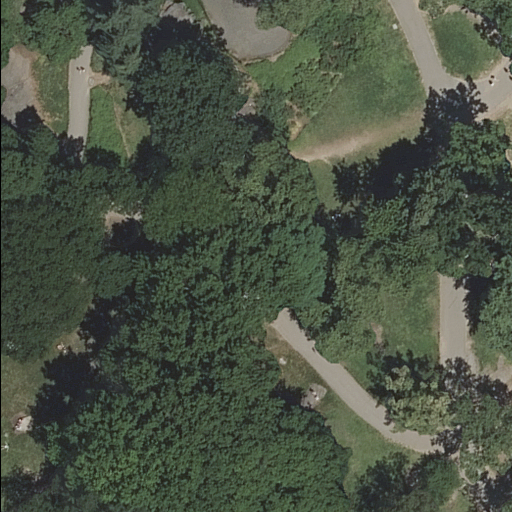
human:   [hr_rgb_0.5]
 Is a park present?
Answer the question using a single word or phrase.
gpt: yes

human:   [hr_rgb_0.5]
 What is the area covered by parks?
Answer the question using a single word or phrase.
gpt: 10625m2

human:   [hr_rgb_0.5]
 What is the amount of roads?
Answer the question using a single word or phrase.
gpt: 5

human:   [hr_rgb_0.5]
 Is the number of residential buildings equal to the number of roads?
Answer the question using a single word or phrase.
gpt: no

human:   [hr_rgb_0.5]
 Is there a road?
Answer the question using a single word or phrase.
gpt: yes

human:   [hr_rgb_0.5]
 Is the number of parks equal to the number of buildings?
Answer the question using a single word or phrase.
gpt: no

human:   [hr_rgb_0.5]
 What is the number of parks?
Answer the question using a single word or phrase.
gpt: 1

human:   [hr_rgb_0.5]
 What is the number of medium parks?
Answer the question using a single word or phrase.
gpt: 0

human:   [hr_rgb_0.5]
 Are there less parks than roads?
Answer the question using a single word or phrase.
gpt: yes

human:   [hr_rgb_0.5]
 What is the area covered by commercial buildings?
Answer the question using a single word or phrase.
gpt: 0m2

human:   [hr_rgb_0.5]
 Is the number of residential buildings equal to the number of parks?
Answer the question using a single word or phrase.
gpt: no

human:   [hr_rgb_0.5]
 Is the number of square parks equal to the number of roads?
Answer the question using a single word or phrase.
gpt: no

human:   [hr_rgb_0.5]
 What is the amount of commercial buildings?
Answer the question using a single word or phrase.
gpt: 0

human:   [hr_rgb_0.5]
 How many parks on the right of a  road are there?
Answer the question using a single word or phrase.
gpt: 1

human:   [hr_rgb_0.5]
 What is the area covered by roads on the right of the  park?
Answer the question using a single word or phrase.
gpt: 0m2

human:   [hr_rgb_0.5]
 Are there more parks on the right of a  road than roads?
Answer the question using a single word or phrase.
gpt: no

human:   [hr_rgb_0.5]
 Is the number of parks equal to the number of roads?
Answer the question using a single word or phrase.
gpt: no

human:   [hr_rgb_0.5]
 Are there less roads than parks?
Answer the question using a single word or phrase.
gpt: no

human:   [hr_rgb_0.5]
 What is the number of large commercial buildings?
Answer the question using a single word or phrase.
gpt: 0

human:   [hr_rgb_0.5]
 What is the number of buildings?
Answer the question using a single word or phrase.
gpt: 0

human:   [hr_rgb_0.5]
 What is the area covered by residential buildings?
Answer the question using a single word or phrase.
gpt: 0m2

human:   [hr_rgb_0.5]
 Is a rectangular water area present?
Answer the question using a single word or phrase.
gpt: no

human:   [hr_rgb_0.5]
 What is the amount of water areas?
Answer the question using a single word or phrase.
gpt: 0

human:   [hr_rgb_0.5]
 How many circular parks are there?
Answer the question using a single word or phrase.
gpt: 0

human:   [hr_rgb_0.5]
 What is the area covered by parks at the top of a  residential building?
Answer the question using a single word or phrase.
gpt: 0m2

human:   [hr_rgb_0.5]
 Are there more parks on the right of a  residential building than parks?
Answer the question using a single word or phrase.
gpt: no

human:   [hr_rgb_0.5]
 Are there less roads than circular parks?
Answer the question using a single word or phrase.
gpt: no

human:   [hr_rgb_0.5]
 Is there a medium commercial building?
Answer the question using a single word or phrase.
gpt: no

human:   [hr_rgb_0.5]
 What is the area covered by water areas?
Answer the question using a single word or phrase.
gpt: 0m2

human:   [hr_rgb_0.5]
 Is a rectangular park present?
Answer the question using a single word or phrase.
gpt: yes

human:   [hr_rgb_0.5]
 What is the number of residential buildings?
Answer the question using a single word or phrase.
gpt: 0

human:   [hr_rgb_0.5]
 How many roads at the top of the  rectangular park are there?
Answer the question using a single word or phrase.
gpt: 3

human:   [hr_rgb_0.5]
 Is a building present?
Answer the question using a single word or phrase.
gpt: no

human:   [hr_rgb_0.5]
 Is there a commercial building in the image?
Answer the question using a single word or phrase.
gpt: no

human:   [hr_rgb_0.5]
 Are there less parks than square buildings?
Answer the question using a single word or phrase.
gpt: no

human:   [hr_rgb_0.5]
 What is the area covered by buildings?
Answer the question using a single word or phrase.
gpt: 0m2

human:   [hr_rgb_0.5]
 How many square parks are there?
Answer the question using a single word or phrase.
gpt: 0

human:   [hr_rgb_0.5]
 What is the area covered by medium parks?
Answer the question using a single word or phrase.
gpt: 0m2

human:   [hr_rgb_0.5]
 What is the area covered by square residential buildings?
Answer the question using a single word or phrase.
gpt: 0m2

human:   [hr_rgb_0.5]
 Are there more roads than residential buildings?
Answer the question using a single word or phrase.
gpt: yes

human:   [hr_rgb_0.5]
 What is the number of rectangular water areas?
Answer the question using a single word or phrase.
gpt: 0

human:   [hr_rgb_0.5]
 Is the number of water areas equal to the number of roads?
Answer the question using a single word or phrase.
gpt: no

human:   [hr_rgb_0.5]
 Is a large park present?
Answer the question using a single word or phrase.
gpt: yes

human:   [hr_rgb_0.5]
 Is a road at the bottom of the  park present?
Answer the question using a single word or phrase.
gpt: no

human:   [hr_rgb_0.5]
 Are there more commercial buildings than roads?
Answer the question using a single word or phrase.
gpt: no

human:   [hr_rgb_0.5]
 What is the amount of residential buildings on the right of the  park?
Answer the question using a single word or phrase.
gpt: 0

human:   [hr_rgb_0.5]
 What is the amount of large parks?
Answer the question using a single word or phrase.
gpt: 1

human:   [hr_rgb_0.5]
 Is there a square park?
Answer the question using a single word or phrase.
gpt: no

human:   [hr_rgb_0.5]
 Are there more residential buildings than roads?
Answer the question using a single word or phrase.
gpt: no

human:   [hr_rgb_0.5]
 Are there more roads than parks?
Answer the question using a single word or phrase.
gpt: yes

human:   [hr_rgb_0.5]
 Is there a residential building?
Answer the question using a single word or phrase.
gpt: no

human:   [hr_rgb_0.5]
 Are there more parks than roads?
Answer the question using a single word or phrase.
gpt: no

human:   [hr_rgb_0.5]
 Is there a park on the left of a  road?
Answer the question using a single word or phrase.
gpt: no

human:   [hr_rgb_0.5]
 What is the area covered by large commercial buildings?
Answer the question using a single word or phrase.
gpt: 0m2

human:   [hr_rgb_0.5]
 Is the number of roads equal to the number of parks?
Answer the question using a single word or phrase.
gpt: no

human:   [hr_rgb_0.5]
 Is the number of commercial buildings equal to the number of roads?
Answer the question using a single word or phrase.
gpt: no

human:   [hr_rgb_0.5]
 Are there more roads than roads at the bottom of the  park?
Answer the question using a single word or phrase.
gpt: yes

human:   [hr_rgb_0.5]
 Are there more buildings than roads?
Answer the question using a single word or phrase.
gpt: no

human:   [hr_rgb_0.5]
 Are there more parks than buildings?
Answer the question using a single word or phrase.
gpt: yes

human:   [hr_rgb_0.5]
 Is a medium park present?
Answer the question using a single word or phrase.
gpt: no

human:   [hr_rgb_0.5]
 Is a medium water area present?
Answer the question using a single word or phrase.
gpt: no

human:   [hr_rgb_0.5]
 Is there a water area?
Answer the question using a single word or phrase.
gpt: no

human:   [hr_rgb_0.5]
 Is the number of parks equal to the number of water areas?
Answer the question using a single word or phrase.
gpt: no

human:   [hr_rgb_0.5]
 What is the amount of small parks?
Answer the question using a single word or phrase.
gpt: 0